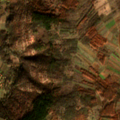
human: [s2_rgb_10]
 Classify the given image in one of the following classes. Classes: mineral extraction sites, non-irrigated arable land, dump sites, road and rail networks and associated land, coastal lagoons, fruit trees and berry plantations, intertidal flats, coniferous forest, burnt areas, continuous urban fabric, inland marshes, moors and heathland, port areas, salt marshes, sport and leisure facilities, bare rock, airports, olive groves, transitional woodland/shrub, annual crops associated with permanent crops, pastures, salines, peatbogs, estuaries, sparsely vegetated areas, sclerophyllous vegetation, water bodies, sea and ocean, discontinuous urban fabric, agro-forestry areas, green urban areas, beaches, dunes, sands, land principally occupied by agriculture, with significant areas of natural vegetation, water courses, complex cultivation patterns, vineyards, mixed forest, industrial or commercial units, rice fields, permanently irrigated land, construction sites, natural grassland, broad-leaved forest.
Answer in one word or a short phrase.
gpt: complex cultivation patterns, transitional woodland/shrub